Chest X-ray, AP view. Patient: 46 years old, sex F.
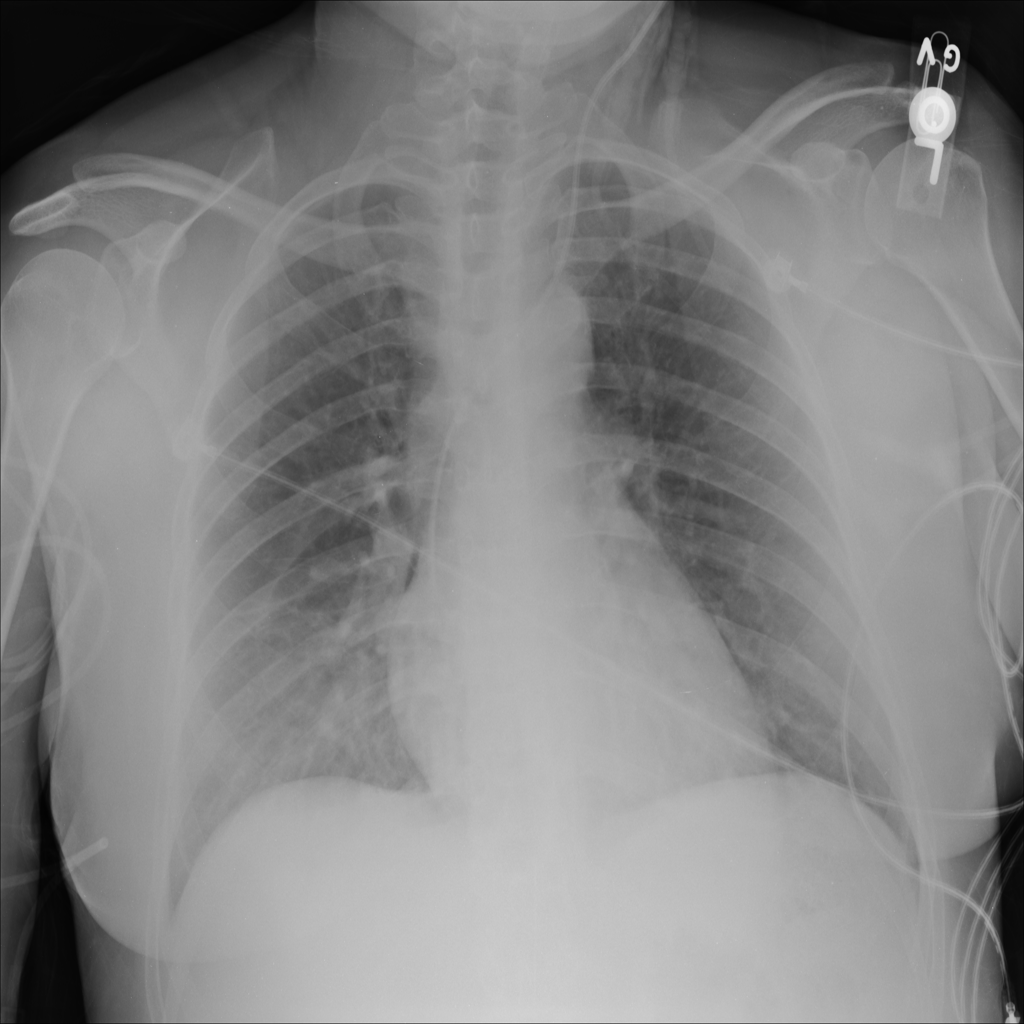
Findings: No Finding